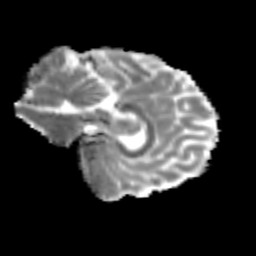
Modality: MD
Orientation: sagittal
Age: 23
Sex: female
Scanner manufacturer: siemens
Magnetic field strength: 3 T
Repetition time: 3.5 s
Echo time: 0.125 s